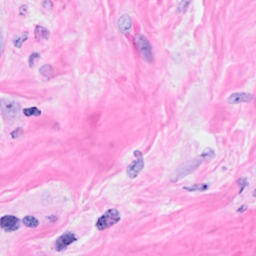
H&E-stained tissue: Breast